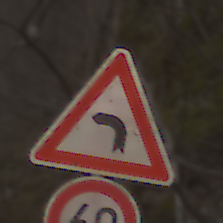
Verkehrszeichen: KurveLinks
Zusatzzeichen unten: Geschwindigkeit60
Umgebung: Outdoor, Nature
Tageszeit: MorningAfternoon
Wetter: PartlyCloudy
Licht: Natural
Jahreszeit: NotSpecified
Kontrast: LowContrast